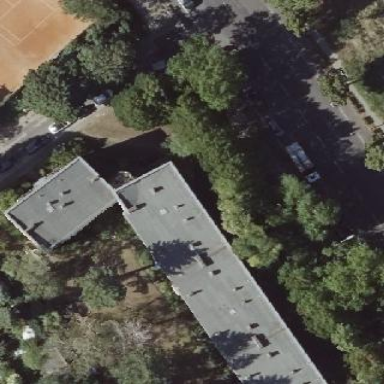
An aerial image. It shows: Modern apartments building.